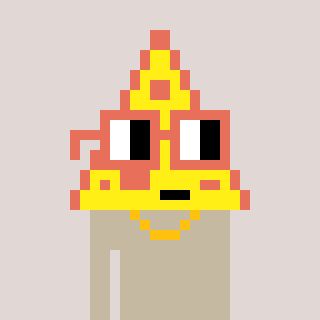
a pixel art character with square orange glasses, a pizza-shaped head and a bege-colored body on a warm background